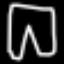
Label: pants